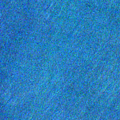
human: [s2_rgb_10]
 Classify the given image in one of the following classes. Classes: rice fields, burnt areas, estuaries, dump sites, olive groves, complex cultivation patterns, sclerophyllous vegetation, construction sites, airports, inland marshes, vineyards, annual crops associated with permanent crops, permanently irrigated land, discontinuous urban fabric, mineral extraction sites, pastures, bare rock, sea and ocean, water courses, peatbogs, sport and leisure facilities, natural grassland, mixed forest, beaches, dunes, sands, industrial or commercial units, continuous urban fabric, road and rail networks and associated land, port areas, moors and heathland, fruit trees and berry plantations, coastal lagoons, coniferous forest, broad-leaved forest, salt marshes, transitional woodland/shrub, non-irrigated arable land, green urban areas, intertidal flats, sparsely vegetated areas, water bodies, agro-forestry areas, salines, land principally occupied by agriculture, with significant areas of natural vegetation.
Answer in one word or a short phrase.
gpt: sea and ocean